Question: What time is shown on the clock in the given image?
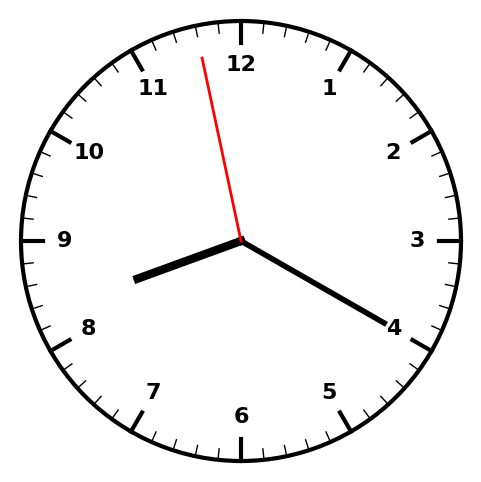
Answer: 08:19:58